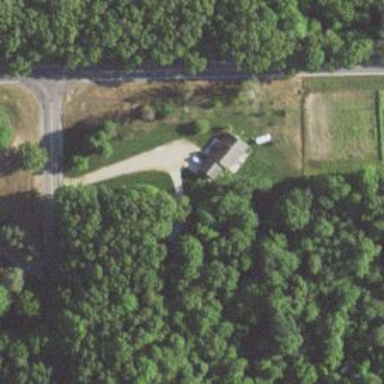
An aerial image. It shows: Driveway.